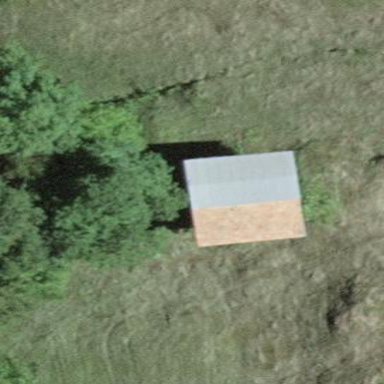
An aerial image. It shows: Rural barn.